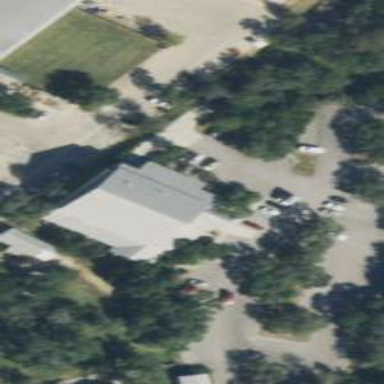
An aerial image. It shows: Community center building.